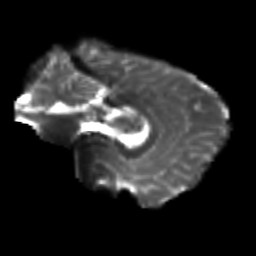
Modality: T2w
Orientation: sagittal
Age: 19
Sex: female
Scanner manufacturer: siemens
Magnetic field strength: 3 T
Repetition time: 3.5 s
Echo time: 0.113 s